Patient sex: M
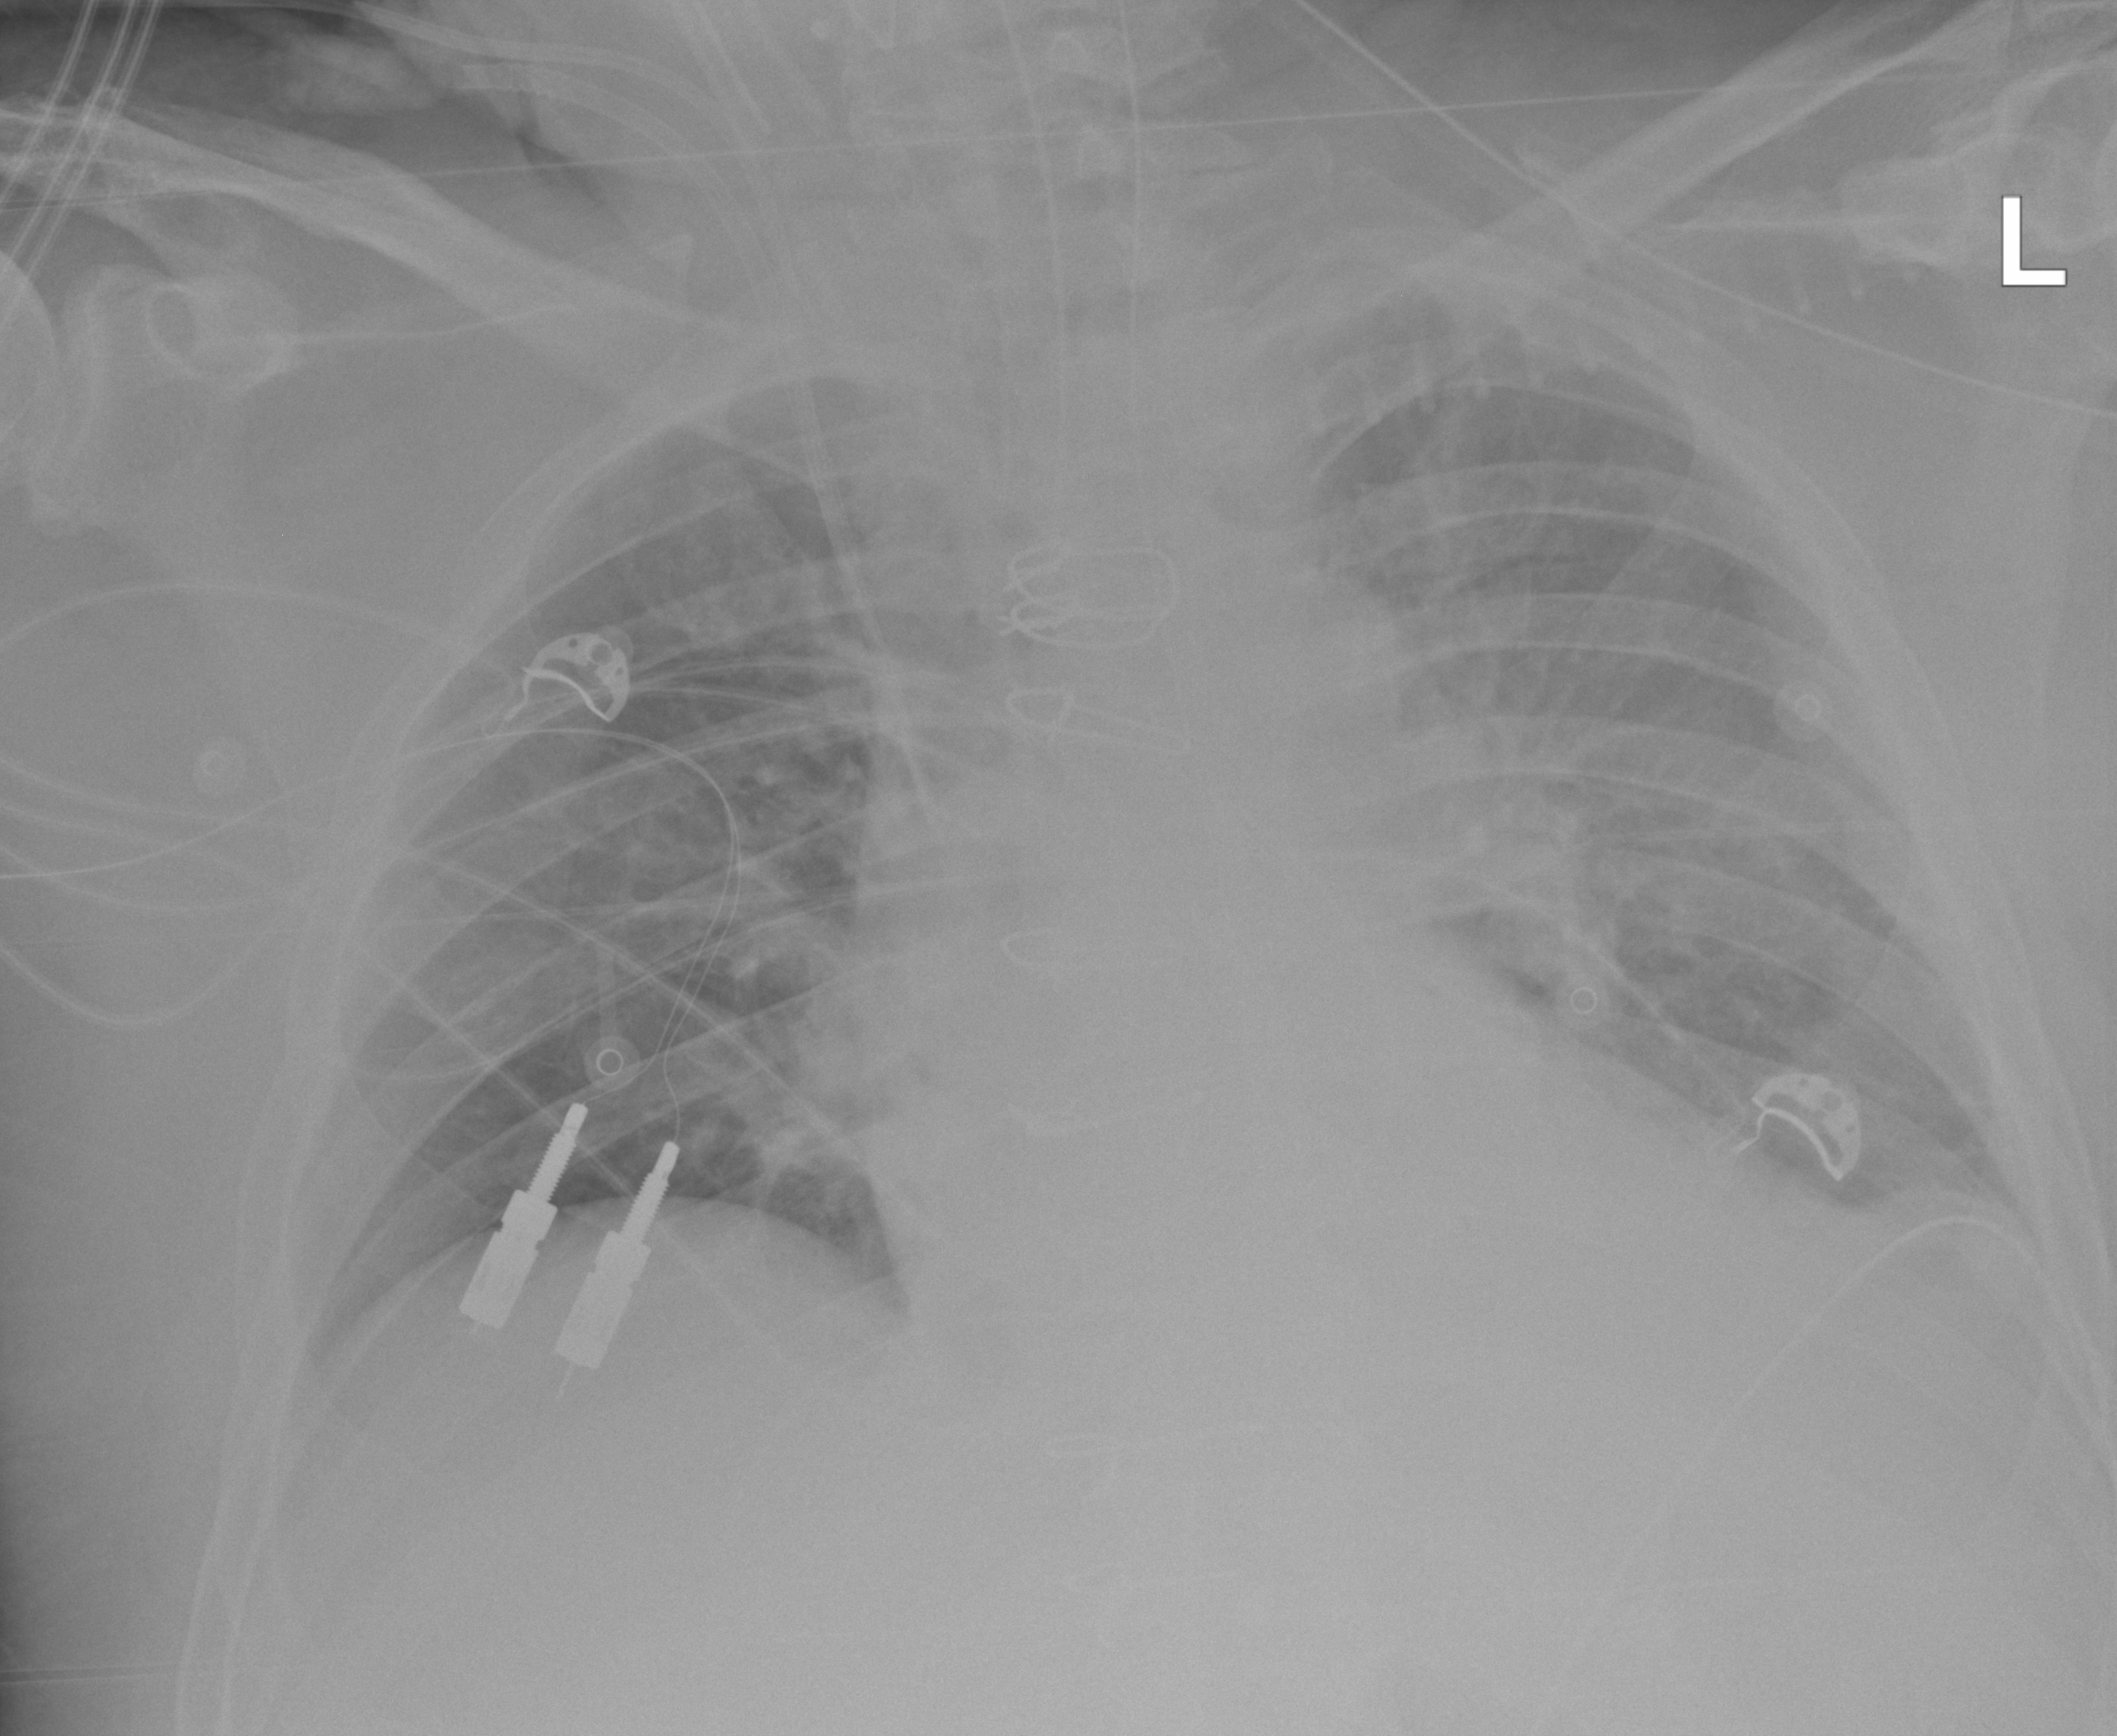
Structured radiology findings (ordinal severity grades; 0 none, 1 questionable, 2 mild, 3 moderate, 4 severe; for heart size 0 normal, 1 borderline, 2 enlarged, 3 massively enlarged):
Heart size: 2
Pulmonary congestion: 2
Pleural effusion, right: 0
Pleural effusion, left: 0
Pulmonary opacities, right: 0
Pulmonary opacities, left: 0
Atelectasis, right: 2
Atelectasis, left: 2